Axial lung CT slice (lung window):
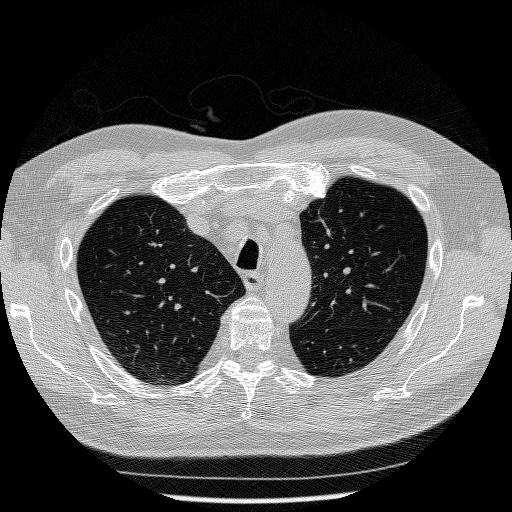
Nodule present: no